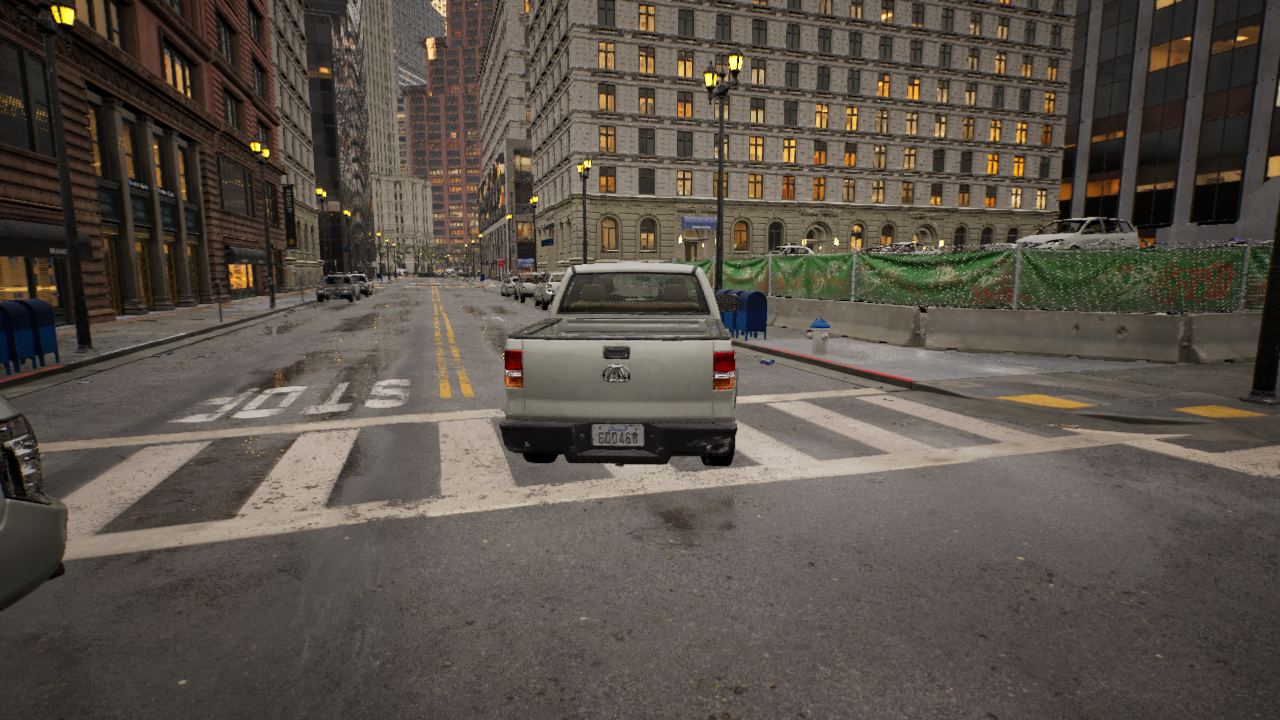
Venue: intersection
Lighting: golden hour
Vehicle rig: pickup